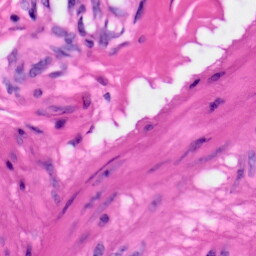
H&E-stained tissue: Skin